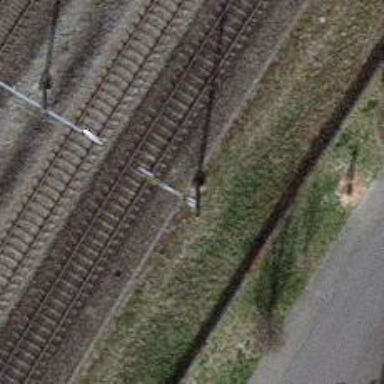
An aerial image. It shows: Power pole.